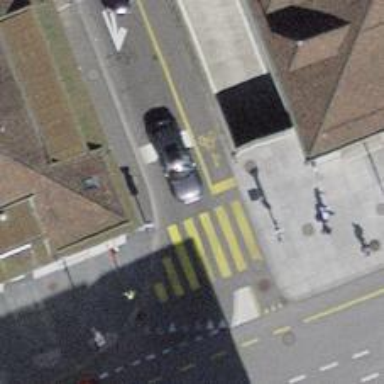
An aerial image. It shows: Road with traffic signals.